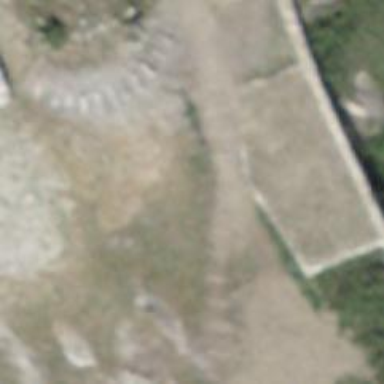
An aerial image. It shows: Unpaved path with grade3 tracktype.